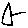
Label: triangle